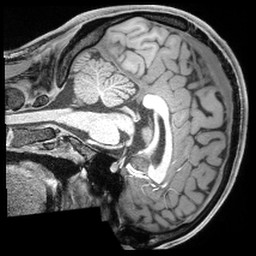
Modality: T1w
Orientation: sagittal
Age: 21
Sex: male
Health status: healthy
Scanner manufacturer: siemens
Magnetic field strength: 3 T
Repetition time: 2.4 s
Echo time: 0.00194 s